Interaction volume radius: 10 \u00c5
Interaction volume height: 10 \u00c5
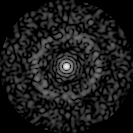
Disorder parameter: 0.8562